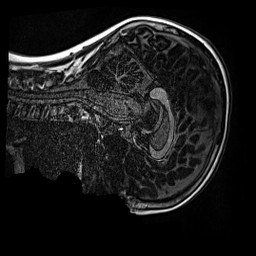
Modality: MP2RAGE
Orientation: sagittal
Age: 13
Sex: male
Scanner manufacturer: siemens
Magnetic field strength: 3 T
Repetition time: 4 s
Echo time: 0.00299 s